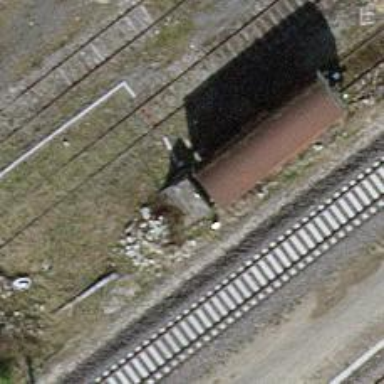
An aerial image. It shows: Railway buffer stop.